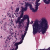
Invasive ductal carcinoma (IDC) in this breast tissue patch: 0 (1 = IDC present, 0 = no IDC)